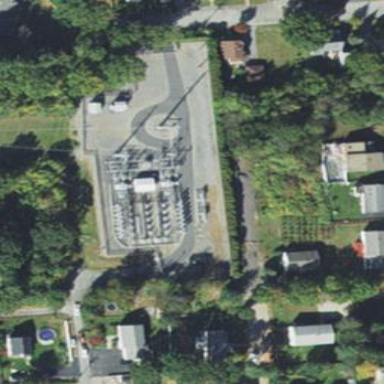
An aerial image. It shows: Outdoor power substation surrounded by fence. The substation is specifically for distribution purposes.